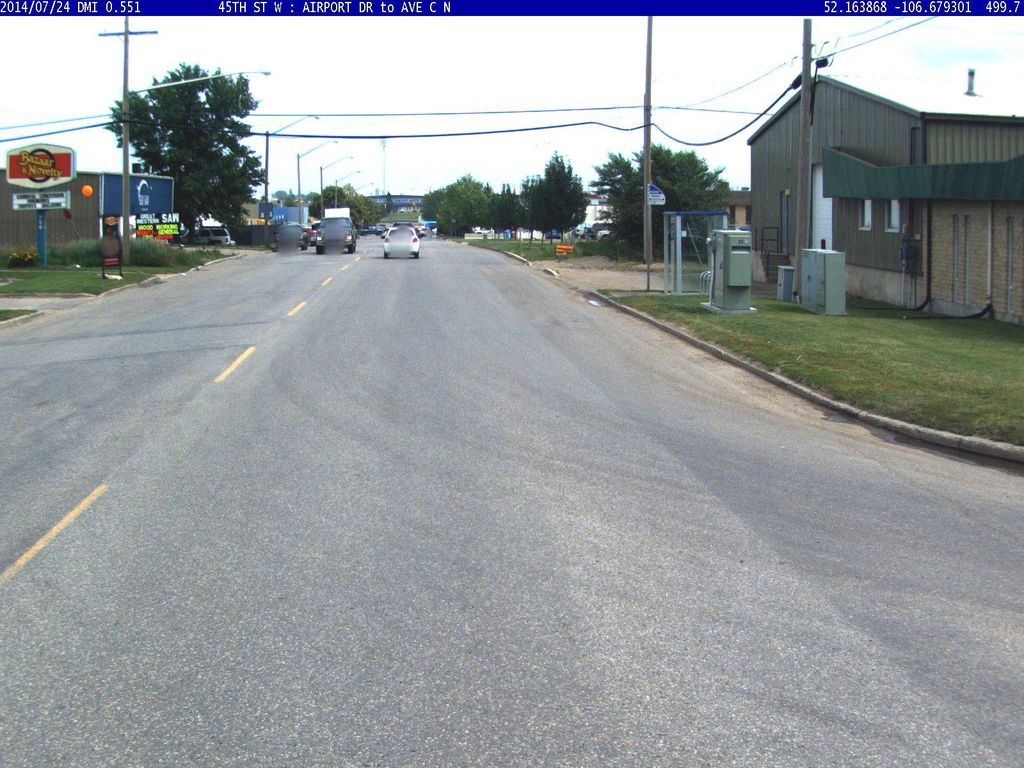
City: saskatoon